Question: I'm working with Three.js, version . I'm using the same method for collision detection as this guy is using here, which is great most of the time (A big "thank you" goes out to the author!): <URL>
Here is a link to the source if you want to download it from github. Just look for : <URL>
Here is the code that is important to the collision detection:
'''
var MovingCube;
var collidableMeshList = [];
var wall = new THREE.Mesh(wallGeometry, wallMaterial);
wall.position.set(100, 50, -100);
scene.add(wall);
collidableMeshList.push(wall);
var wall = new THREE.Mesh(wallGeometry, wireMaterial);
wall.position.set(100, 50, -100);
scene.add(wall);
var wall2 = new THREE.Mesh(wallGeometry, wallMaterial);
wall2.position.set(-150, 50, 0);
wall2.rotation.y = 3.14159 / 2;
scene.add(wall2);
collidableMeshList.push(wall2);
var wall2 = new THREE.Mesh(wallGeometry, wireMaterial);
wall2.position.set(-150, 50, 0);
wall2.rotation.y = 3.14159 / 2;
scene.add(wall2);
var cubeGeometry = new THREE.CubeGeometry(50,50,50,1,1,1);
var wireMaterial = new THREE.MeshBasicMaterial( { color: 0xff0000, wireframe:true } );
MovingCube = new THREE.Mesh( cubeGeometry, wireMaterial );
MovingCube.position.set(0, 25.1, 0);
// collision detection:
// determines if any of the rays from the cube's origin to each vertex
// intersects any face of a mesh in the array of target meshes
// for increased collision accuracy, add more vertices to the cube;
// for example, new THREE.CubeGeometry( 64, 64, 64, 8, 8, 8, wireMaterial )
// HOWEVER: when the origin of the ray is within the target mesh, collisions do not occur
var originPoint = MovingCube.position.clone();
for (var vertexIndex = 0; vertexIndex < MovingCube.geometry.vertices.length; vertexIndex++)
{
var localVertex = MovingCube.geometry.vertices[vertexIndex].clone();
var globalVertex = localVertex.applyMatrix4( MovingCube.matrix );
var directionVector = globalVertex.sub( MovingCube.position );
var ray = new THREE.Raycaster( originPoint, directionVector.clone().normalize() );
var collisionResults = ray.intersectObjects( collidableMeshList );
if ( collisionResults.length > 0 && collisionResults[0].distance < directionVector.length() )
appendText(" Hit ");
}
'''
This works great most of the time, but there are times when I can move the cube partially into the wall, and it won't register a collision. For example, look at this image:
It should say "Hit" in the top-left corner where there are just a bunch of dots, and it's not.
I also tried his suggestion and did the following, but it didn't seem to help much:
'''
THREE.BoxGeometry( 64, 64, 64, 8, 8, 8, wireMaterial ) // BoxGeometry is used in version 68 instead of CubeGeometry
'''
Does anyone know how this method could be more accurate? Does anyone know what the following statement is for, i.e. why does the object's distance have to be less than the length of the direction vector?:
'''
if ( collisionResults.length > 0 && collisionResults[0].distance < directionVector.length() )
'''
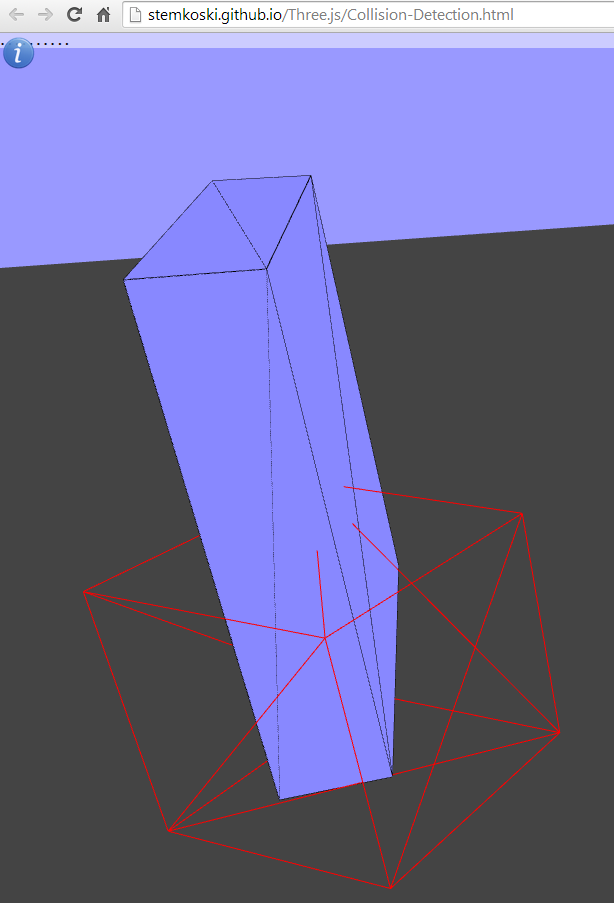
Answer: To answer your last question first: that line detects whether the collision happened inside your MovingCube. Your raycasting code casts a ray from the MovingCube's position towards each of its vertices. Anything that the ray intersects with is returned, along with the distance from the MovingCube's position at which the intersected object was found ('collisionResults[0].distance'). That distance is compared with the distance from the MovingCube's position to the relevant vertex. If the distance to the collision is less than the distance to the vertex, the collision happened inside the cube.
Raycasting is a poor method of collision detection because it only detects collisions in the exact directions rays are cast. It also has some additional edge cases. For example, if the ray is cast from inside another object, the other object might not be considered to be colliding. As another example, raycasting in Three.js uses bounding spheres (or, if unavailable, bounding boxes) to calculate ray intersection, so rays can "intersect" with objects even if they wouldn't hit them visually.
If you're only dealing with spheres or upright cuboids, it's straightforward math to check collision. (That's why Three.js uses bounding spheres and bounding boxes - and most applications that need to do collision checking use secondary collision-only geometries that are less complicated than the rendered ones.) Spheres are colliding if the distance between their centers is less than the sum of their radii. Boxes are colliding if the edges overlap (e.g. if the left edge of box 1 is to the left of the right edge of box 2, and the boxes are within a vertical distance the sum of their half-heights and a horizontal distance the sum of their half-lengths).
For certain applications you can also use voxels, e.g. divide the world into cubical units, do box math, and say that two objects are colliding if they overlap with the same cube-unit.
For more complex applications, you'll probably want to use a library like Ammo.js, Cannon.js, or Physi.js.
The reason raycasting is appealing is because it's workable with more complex geometries without using a library. As you've discovered, however, it's less than perfect. :-)
I wrote a book called Game Development with Three.js which goes into this topic in some depth. (I won't link to it here because I'm not here to promote it, but you can Google it if you're interested.) The book comes with sample code that shows how to do basic collision detection, including full code for a 3D capture-the-flag game.